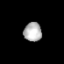
Tissue: prostate
Cell type: T cells
Senescence score: 0.3447
Nuclear area (px): 336
Mean DAPI intensity: 178.557